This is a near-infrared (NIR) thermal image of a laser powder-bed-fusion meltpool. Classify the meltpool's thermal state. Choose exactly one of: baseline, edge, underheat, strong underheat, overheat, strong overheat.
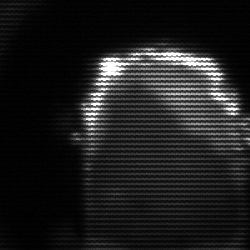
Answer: baseline